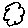
Label: cloud